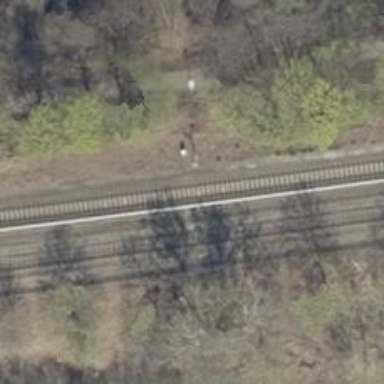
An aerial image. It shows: Light railway signal with repeated crossing indication.